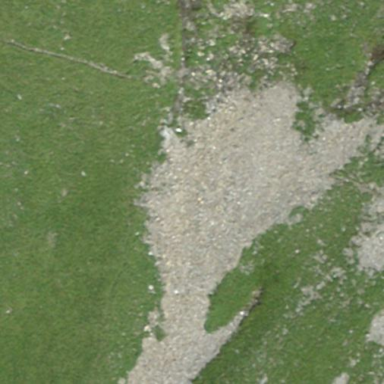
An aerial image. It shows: Natural scree.